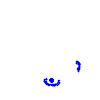
Particle: electron